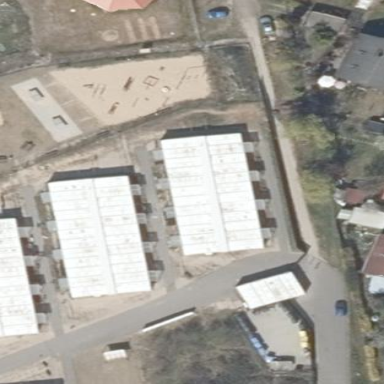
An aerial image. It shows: Container building.